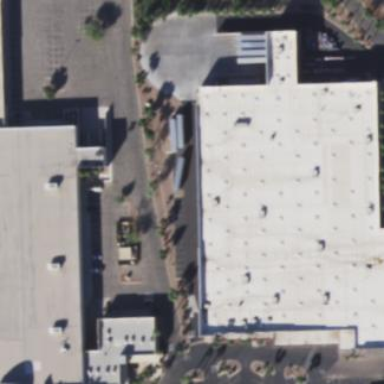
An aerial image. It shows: Wholesale shop housed in building.